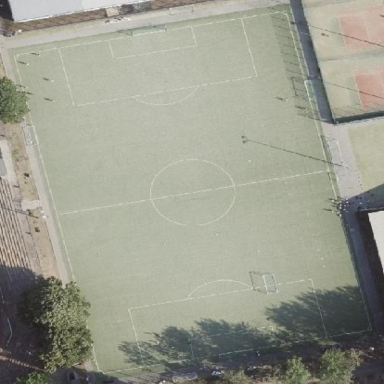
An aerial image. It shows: Artificial turf soccer pitch for leisure sports.